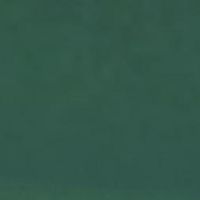
EUNIS habitat code: 14
Species observed at this site:
Tachybaptus ruficollis
Chroicocephalus ridibundus
Larus michahellis